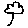
Label: tree